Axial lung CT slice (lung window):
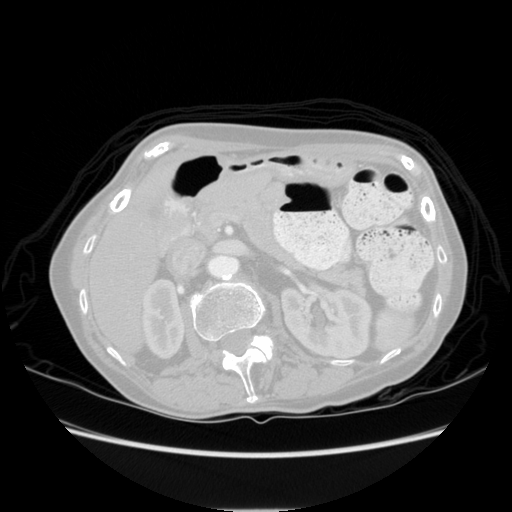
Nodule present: no